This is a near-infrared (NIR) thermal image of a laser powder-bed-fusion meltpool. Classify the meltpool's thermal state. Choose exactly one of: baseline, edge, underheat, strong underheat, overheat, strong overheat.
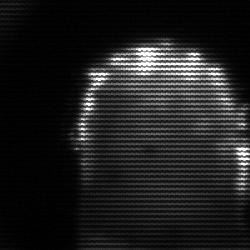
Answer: baseline